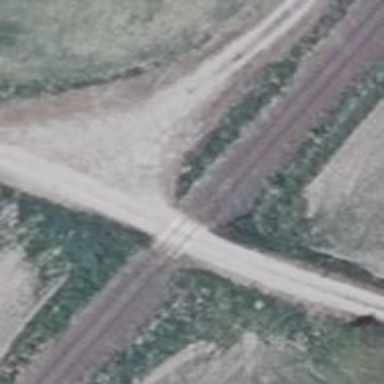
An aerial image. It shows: Level crossing along the railway.